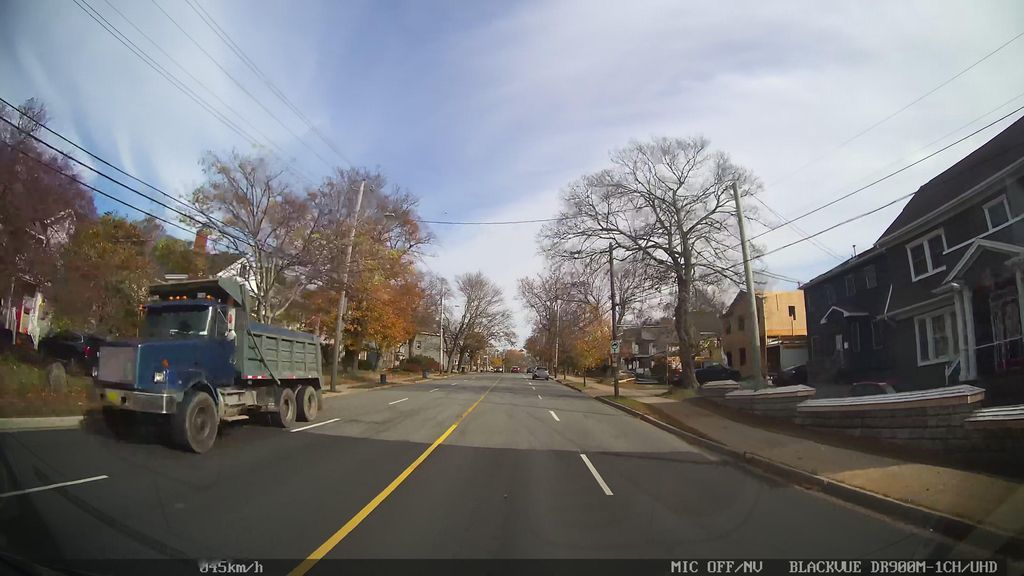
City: halifax